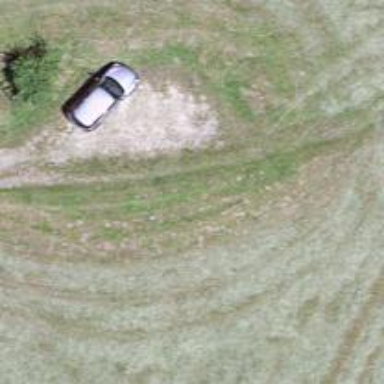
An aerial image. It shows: Turning circle on the road.